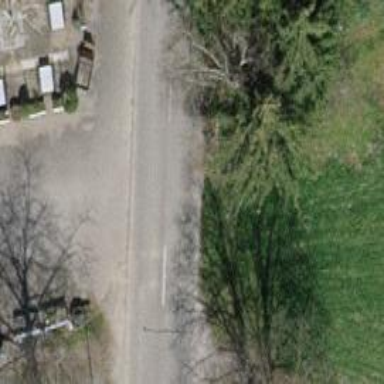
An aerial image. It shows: Unclassified road with asphalt surface.